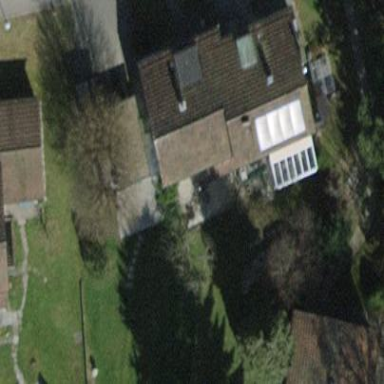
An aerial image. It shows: Building with pitched roof.